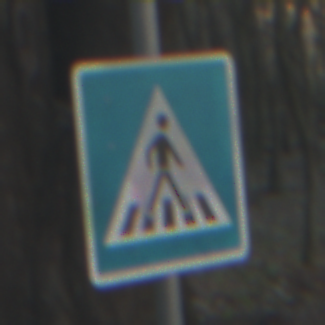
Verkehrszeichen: FussgaengerueberwegLinks
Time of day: SunriseSunset
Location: Outdoor (Nature)
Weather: Clear
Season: Winter
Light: Natural